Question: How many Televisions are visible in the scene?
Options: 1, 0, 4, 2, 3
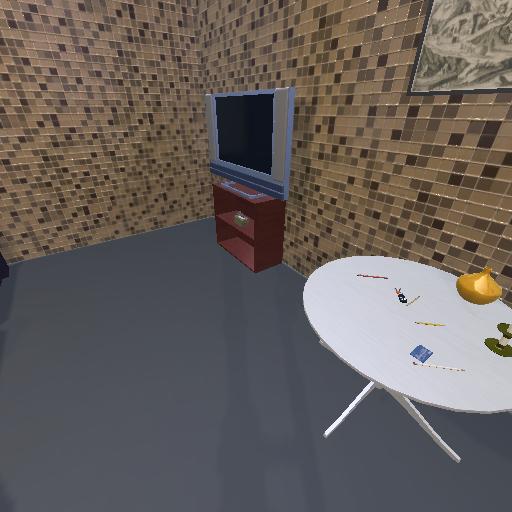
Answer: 1